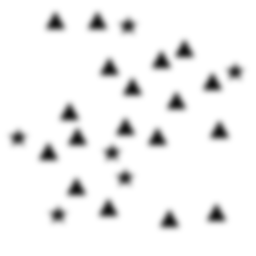
Squares: 0
Triangles: 18
Stars: 6
Total shapes: 24